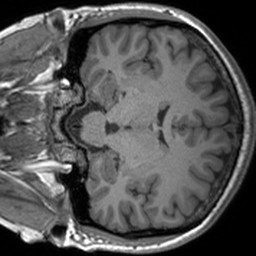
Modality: T1w
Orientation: coronal
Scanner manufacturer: siemens
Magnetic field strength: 3 T
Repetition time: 1.54 s
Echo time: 0.00234 s